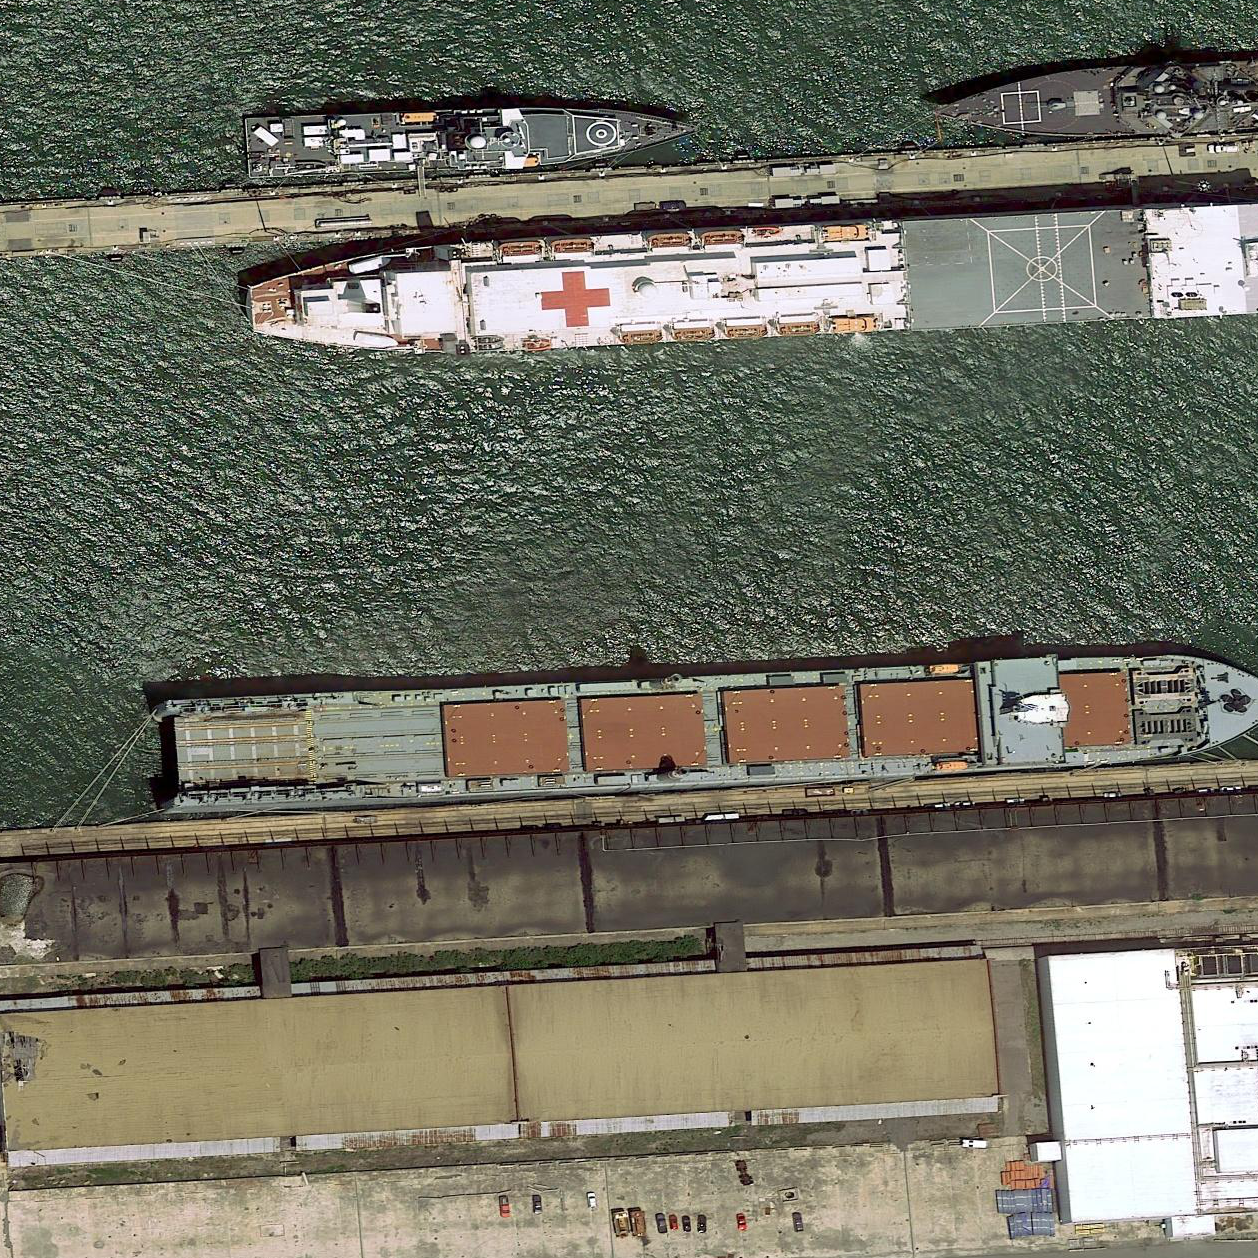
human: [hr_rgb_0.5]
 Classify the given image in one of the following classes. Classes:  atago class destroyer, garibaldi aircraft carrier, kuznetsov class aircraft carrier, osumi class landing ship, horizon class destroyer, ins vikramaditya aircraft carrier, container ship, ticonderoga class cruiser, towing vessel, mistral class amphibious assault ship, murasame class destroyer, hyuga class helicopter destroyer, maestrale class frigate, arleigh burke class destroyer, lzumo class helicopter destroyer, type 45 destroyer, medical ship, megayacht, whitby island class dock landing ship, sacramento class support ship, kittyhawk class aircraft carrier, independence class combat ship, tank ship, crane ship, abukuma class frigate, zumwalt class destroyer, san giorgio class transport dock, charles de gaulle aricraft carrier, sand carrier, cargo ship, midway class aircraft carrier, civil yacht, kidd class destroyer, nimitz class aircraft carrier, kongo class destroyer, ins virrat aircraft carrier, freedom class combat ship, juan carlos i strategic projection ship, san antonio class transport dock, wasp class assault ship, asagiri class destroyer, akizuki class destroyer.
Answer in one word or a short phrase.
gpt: Medical ship